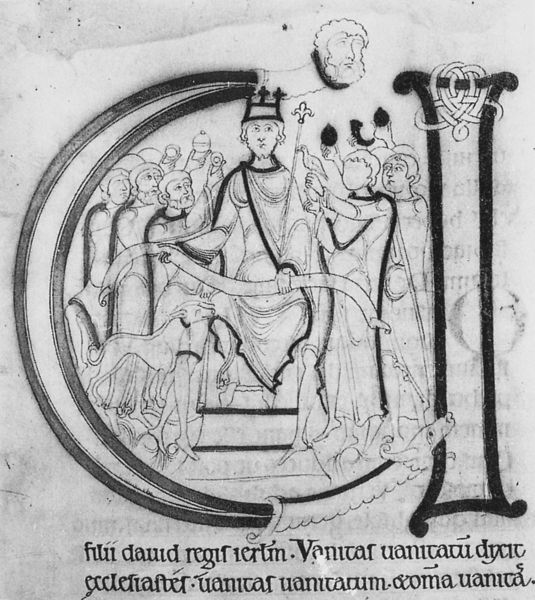
Titel: Winchester Bibel
Standort: Herstellungsort: Winchester, Cathedral Priory of St. Swithun (EU - GB)
Institution: Winchester, Cathedral Library
Schlagwörter: kopf, mann, vogel, weiß, menschen, sitzen, männer, schwarz, zeichnung, hund, tier, bart, gesicht, blatt, krone, krug, schrift, ansicht, bogen, leer, figuren, treppe, könig, thron, detail, buch, initialen, seite, illustration, text, buchstabe, buchstaben, initiale, schlange, herrscher, entwurf, buchseite, mittelalter, unfertig, miniatur, beissen, mittelalterlich, drache, zepter, latein, lateinisch, spruchband, schriftband, initial, känig, buchmalerei, gaben, majuskel, manuskript, a, d, c, drachte, ci, ntschrift